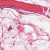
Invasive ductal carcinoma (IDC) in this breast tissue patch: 0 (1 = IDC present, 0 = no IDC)